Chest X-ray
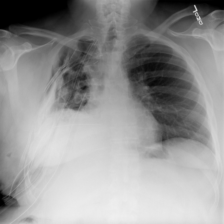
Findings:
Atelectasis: negative
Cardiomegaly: negative
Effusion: negative
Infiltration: negative
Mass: negative
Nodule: negative
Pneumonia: negative
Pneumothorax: negative
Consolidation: negative
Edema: negative
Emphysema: negative
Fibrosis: negative
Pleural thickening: negative
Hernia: negative